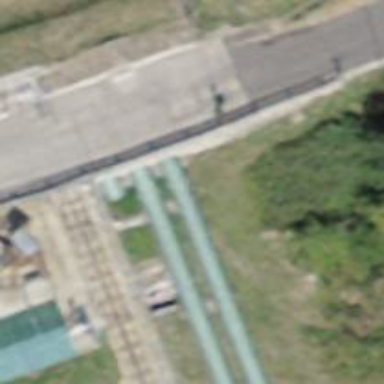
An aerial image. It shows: Man-made pipeline for transporting water.